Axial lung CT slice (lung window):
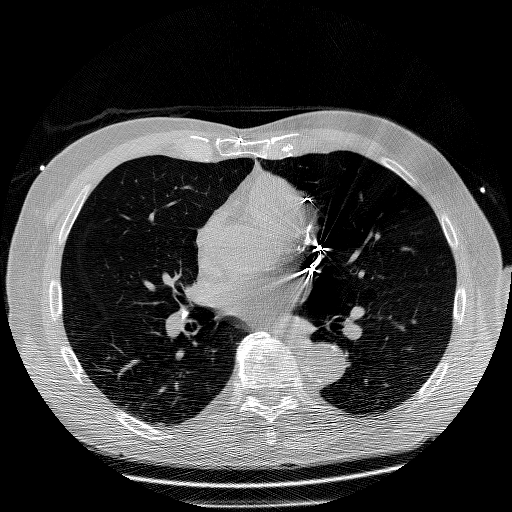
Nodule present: no